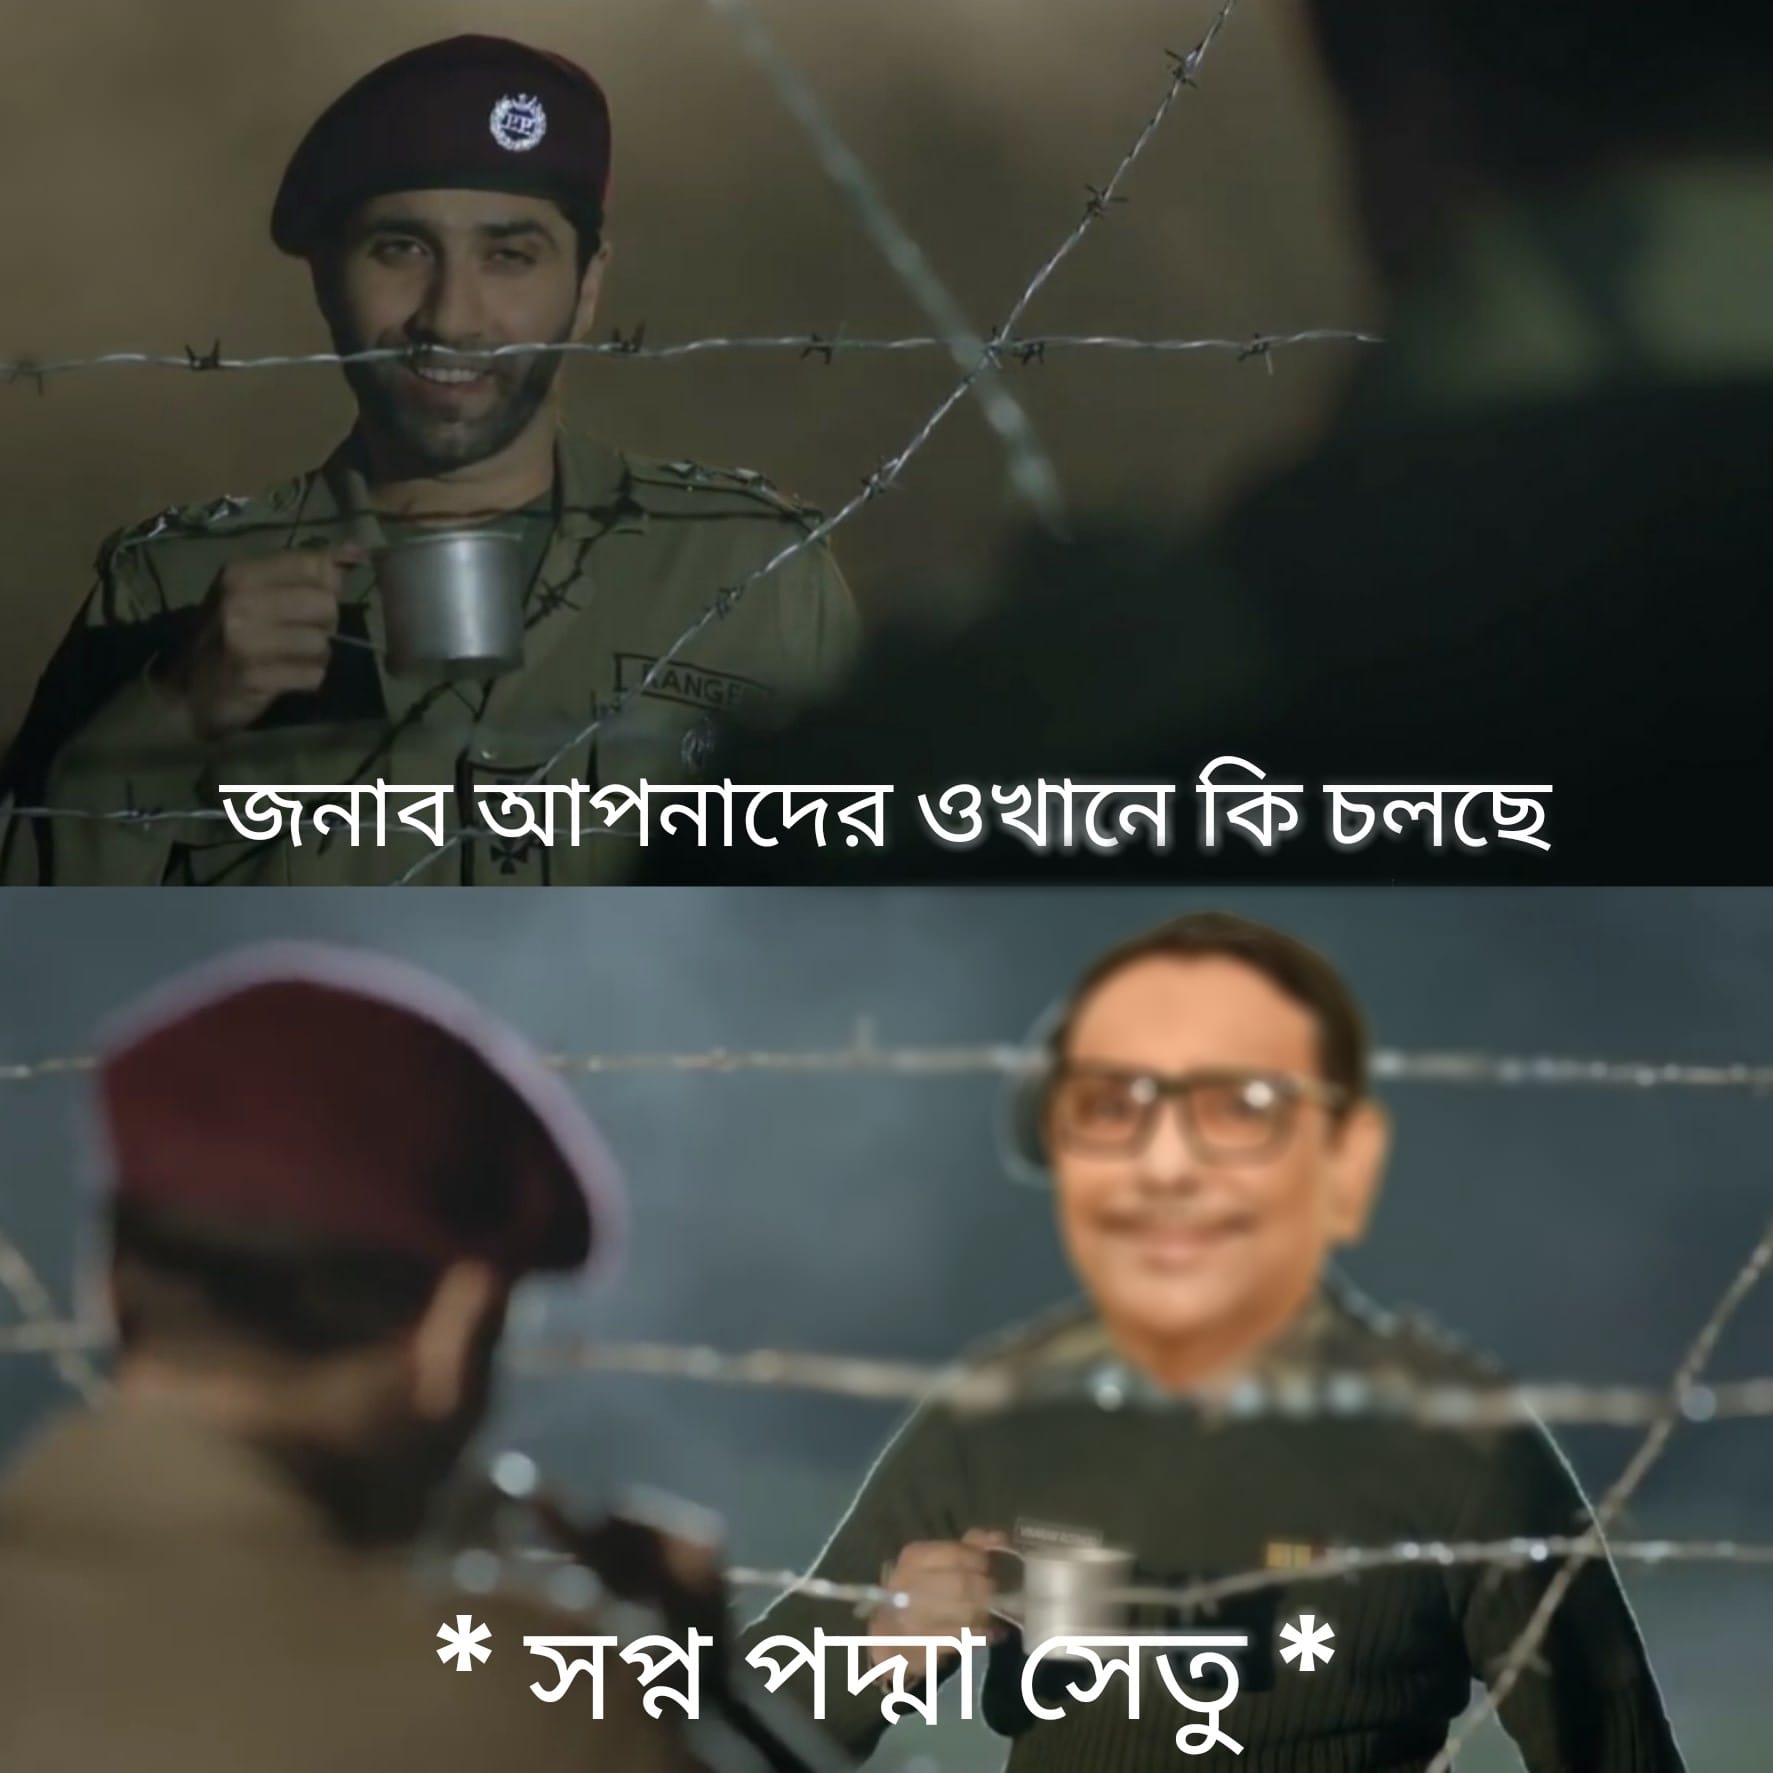
Text: জনাব আপনাদের ওখানে কি চলছে সপ্ন পদ্মা সেতু
Label: Hate
Hate category: Political
Targeted group: Organization